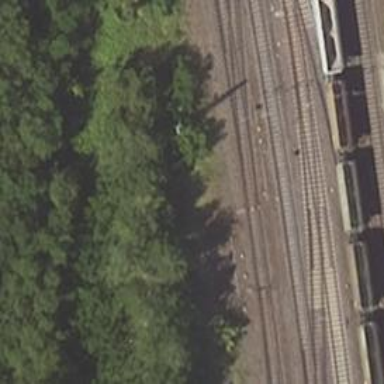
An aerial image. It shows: Railway switch with the turnout pointing to the right.